Question: Just installed xcode 3.2.2 (on Lion) so I can test my app for the iOS 3.0 and 3.2
Created a simple test app based on View application template.
Just trying to build it gives me the following error.

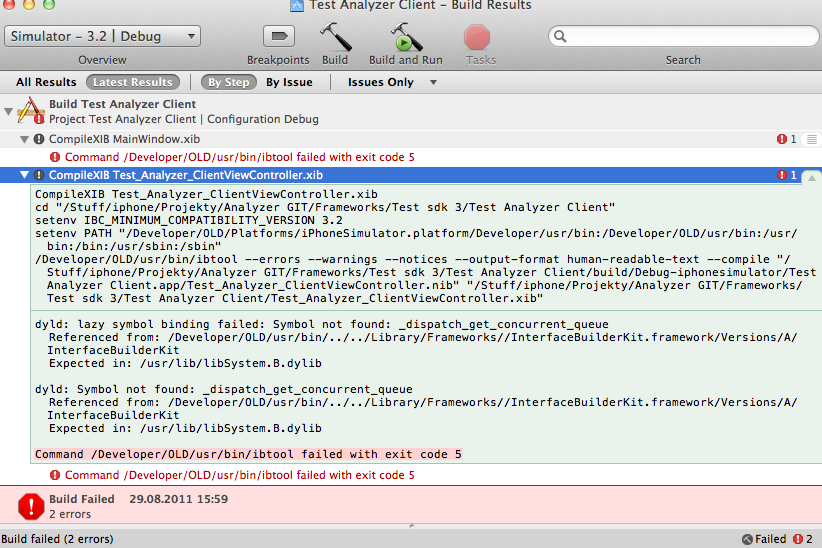
Answer: I doubt you can use XCode 3 with Lion, even I was using XCode 4 and had to update to 4.1 to run on Lion.
However if using XCode 3 is mandatory for you I found <URL> he clearly mentions the same problem as you're having.